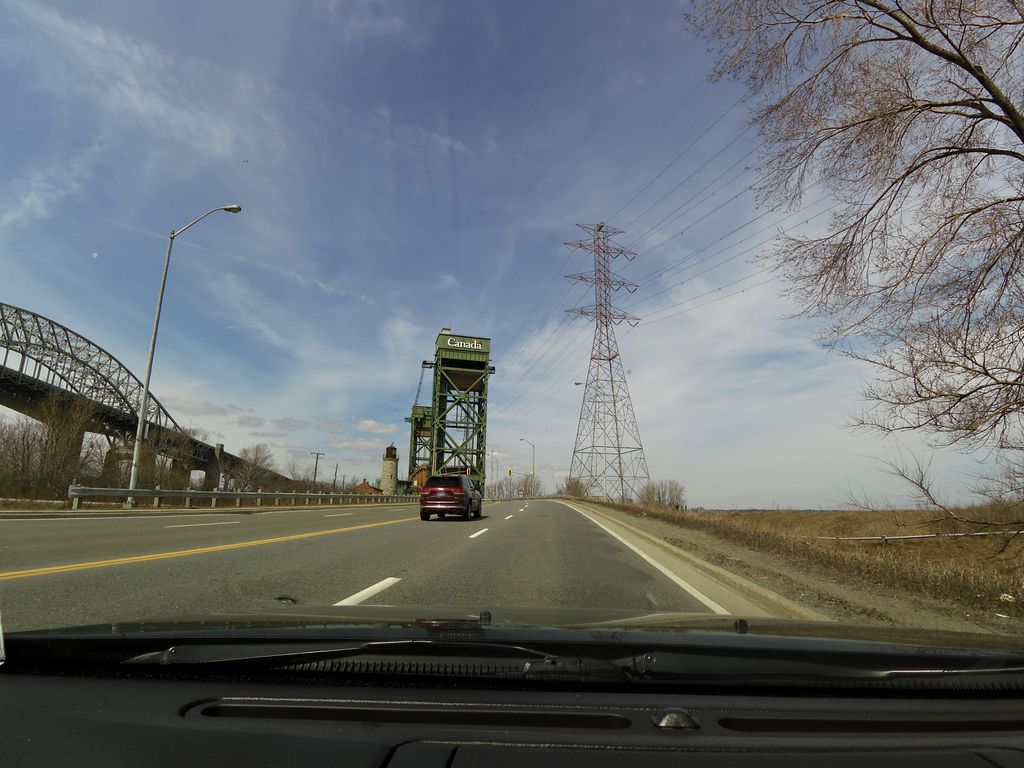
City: hamilton